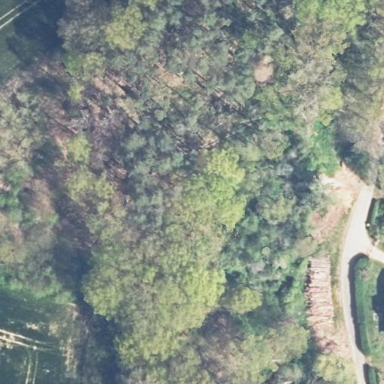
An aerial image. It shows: Forest area.